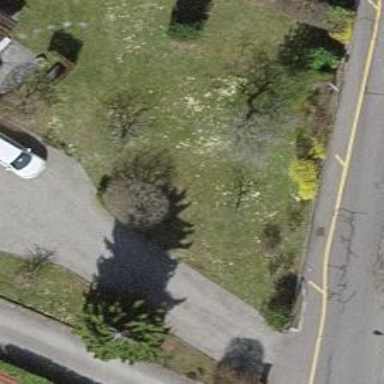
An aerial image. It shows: Deciduous broadleaved tree in garden.